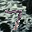
Label: 7